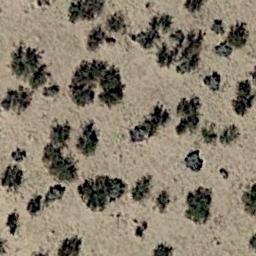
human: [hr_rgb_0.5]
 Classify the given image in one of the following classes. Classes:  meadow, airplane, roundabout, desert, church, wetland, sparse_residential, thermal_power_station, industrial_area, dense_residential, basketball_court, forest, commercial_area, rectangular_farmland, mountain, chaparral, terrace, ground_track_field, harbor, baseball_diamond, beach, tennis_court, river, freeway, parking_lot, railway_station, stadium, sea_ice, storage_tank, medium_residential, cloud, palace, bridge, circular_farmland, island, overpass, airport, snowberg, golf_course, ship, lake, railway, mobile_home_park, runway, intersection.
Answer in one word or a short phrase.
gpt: chaparral